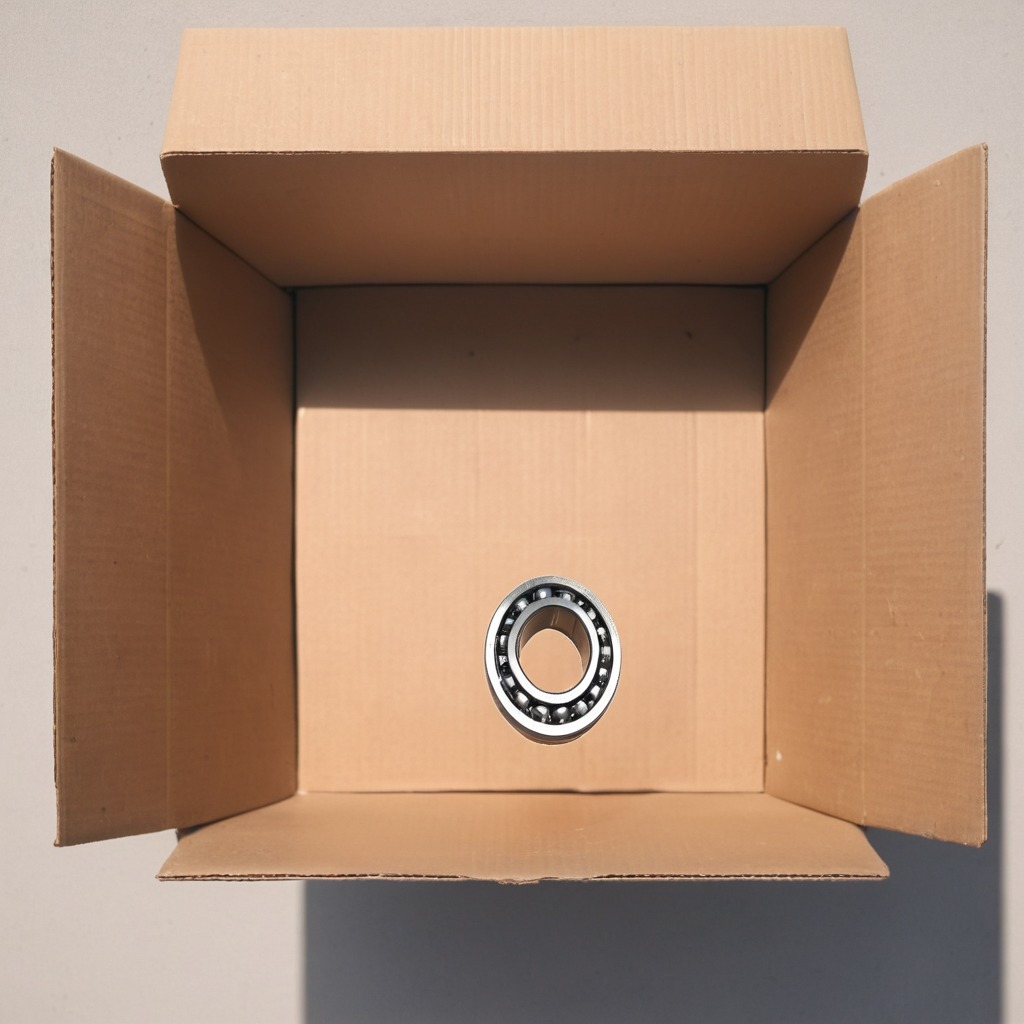
A metal ball bearing lies on a clean dry cardboard box surface in an outdoor workshop during daytime bright natural light soft shadows slightly creased but